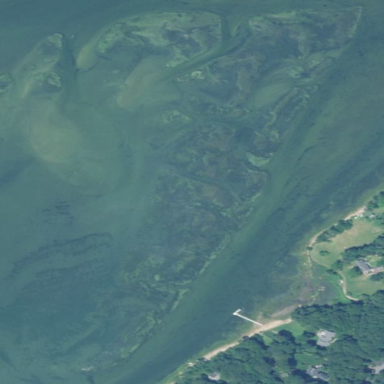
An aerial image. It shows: Islet in tidal wet meadow natural area.